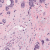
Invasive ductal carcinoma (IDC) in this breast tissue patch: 1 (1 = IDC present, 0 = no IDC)